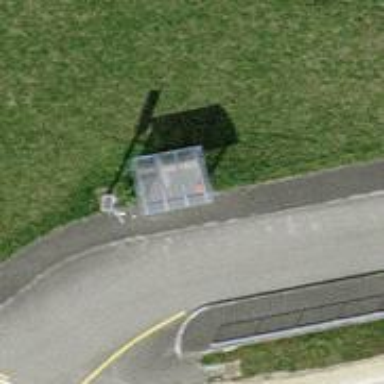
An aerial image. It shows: Bus stop with platform for public transport.